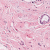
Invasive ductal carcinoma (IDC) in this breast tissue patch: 0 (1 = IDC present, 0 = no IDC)